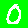
Digit: 0